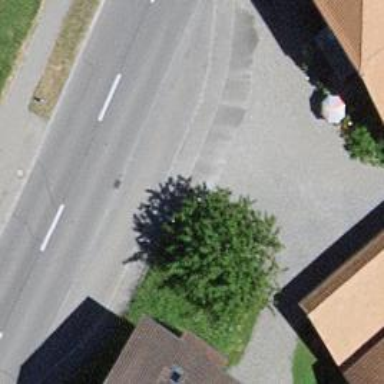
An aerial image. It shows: Bus stop with platform for public transport.